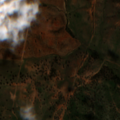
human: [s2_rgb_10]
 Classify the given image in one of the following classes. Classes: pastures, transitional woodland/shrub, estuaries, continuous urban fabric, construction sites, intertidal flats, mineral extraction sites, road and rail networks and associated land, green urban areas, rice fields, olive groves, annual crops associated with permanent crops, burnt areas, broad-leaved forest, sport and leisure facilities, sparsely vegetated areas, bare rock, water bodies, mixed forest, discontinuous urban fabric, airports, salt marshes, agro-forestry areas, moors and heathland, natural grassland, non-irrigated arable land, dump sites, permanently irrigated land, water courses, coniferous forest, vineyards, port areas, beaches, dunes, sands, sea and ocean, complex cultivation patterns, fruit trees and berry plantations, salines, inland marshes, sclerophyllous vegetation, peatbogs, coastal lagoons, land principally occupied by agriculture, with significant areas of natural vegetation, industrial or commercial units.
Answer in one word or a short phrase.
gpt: non-irrigated arable land, pastures, agro-forestry areas, transitional woodland/shrub